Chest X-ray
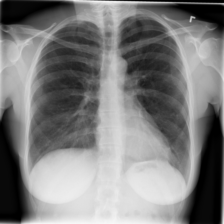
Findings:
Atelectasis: negative
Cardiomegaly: negative
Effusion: negative
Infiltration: negative
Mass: negative
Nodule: negative
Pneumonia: negative
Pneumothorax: positive
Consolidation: negative
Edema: negative
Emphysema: negative
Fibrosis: negative
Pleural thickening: negative
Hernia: negative